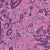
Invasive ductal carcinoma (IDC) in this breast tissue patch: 1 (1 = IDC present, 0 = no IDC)